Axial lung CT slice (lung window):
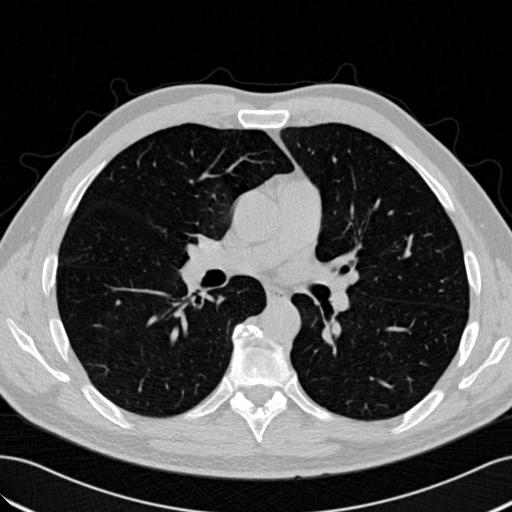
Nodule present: no